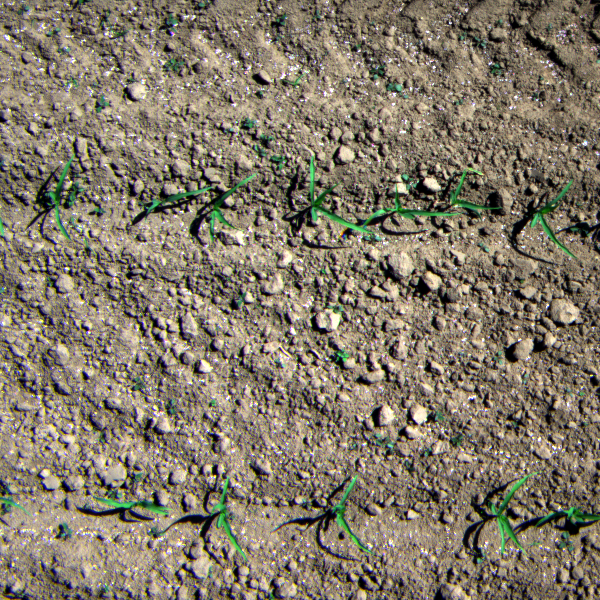
Acquisition date: 2023-05-30
Tile: 0442
Annotated plant instances:
label: maize
label: maize
label: maize
label: amaranth
label: maize
label: maize
label: amaranth
label: maize
label: maize
label: maize
label: amaranth
label: maize
label: maize
label: maize
label: maize
label: amaranth
label: amaranth
label: amaranth
label: amaranth
label: amaranth
label: weed_other
label: amaranth
label: weed_other
label: amaranth
label: amaranth
label: amaranth
label: amaranth
label: amaranth
label: amaranth
label: amaranth
label: amaranth
label: amaranth
label: weed_other
label: amaranth
label: weed_other
label: amaranth
label: weed_other
label: amaranth
label: amaranth
label: amaranth
label: maize
label: amaranth
label: amaranth
label: amaranth
label: amaranth
label: amaranth
label: amaranth
label: amaranth
label: amaranth
label: barnyard_grass
label: barnyard_grass
label: amaranth
label: weed_other
label: amaranth
label: weed_other
label: amaranth
label: amaranth
label: weed_other
label: weed_other
label: barnyard_grass
label: weed_other
label: weed_other
label: amaranth
label: amaranth
label: amaranth
label: weed_other
label: weed_other
label: weed_other
label: weed_other
label: weed_other
label: weed_other
label: weed_other
label: weed_other
label: weed_other
label: weed_other
label: amaranth
label: weed_other
label: weed_other
label: weed_other
label: maize
label: amaranth
label: weed_other
label: weed_other
label: weed_other
label: weed_other
label: weed_other
label: weed_other
label: weed_other
label: weed_other
label: weed_other
label: amaranth
label: weed_other
label: weed_other
label: weed_other
label: weed_other
label: weed_other
label: weed_other
label: weed_other
label: amaranth
label: weed_other
label: weed_other
label: amaranth
label: weed_other